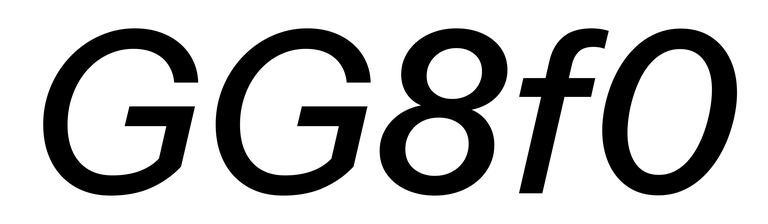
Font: InstrumentSans-Italic_Medium_Italic